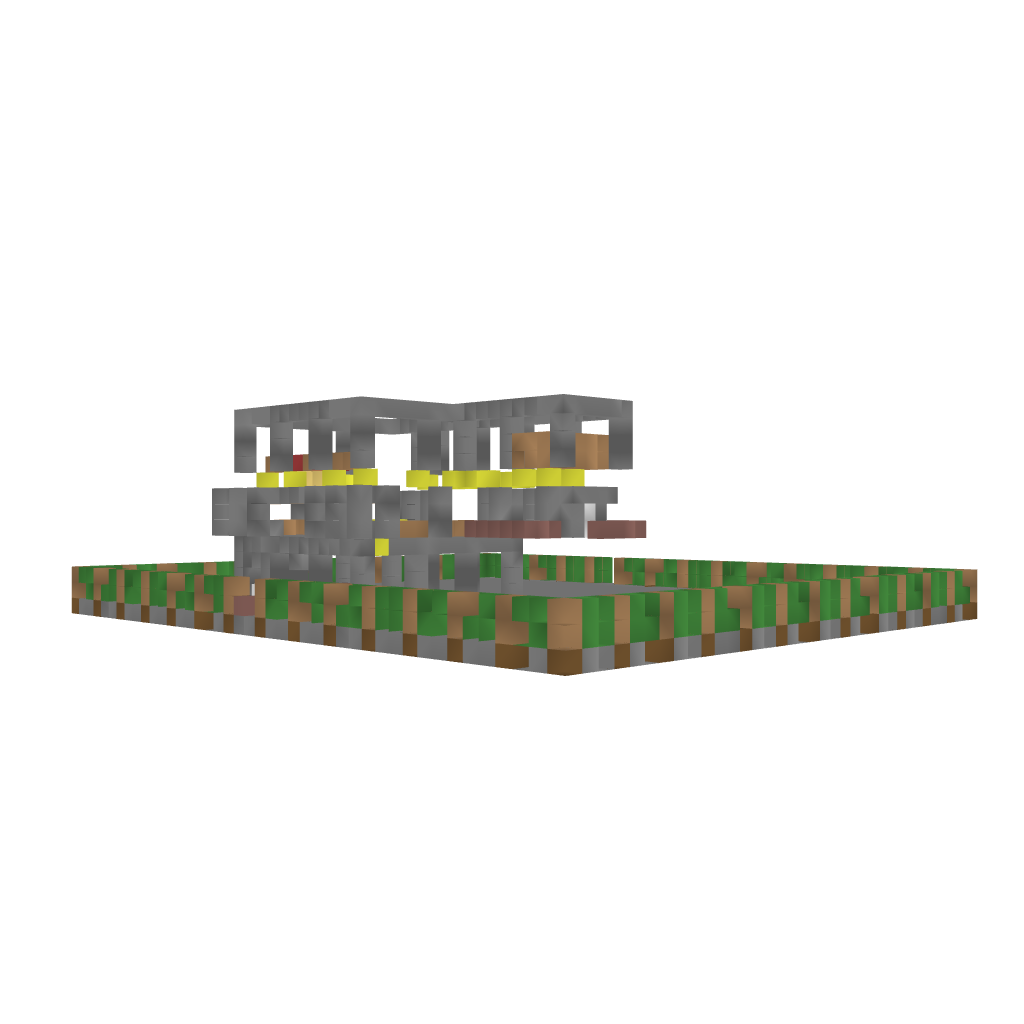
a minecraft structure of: Modern House bad low quality